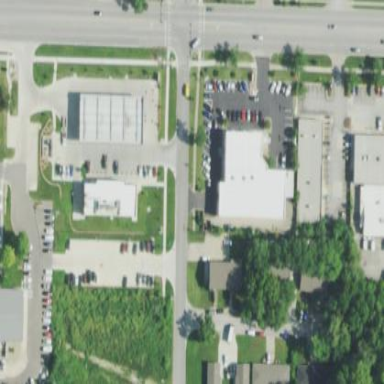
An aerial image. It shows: Retail area.